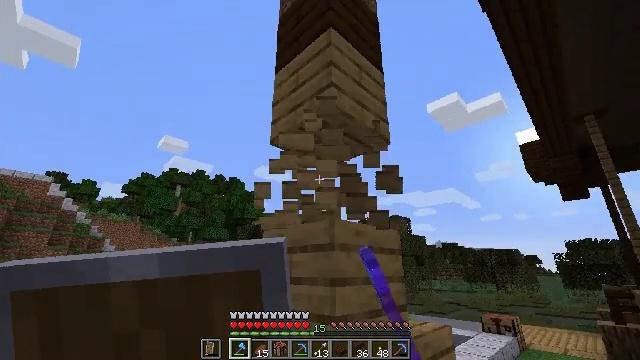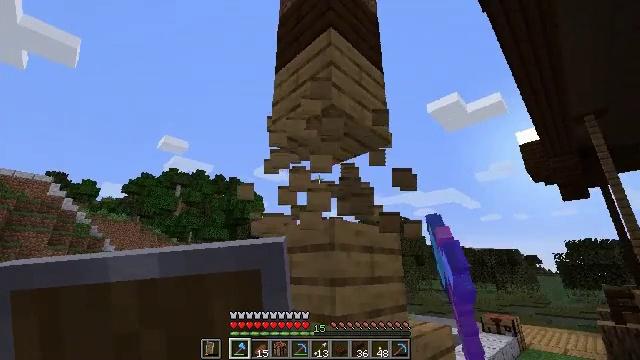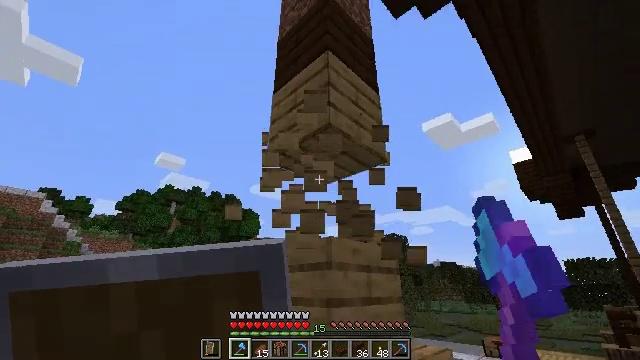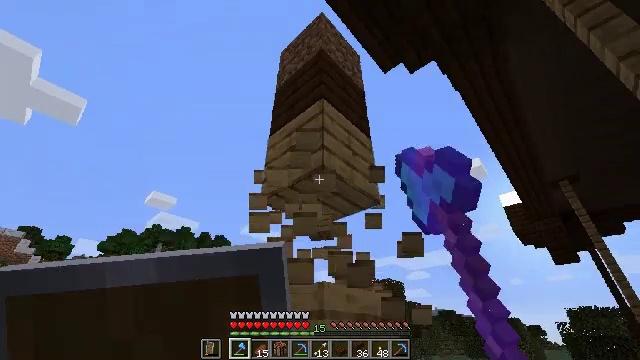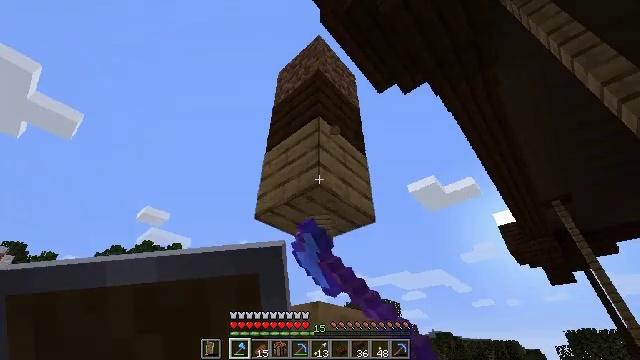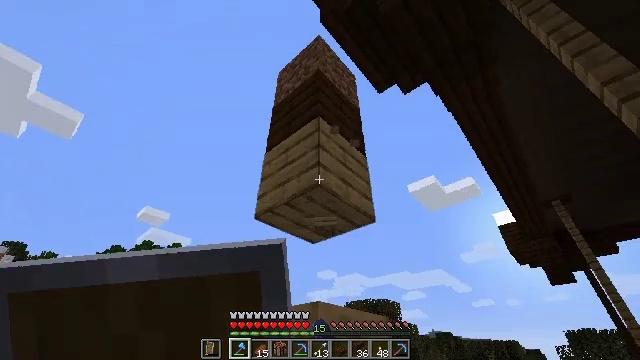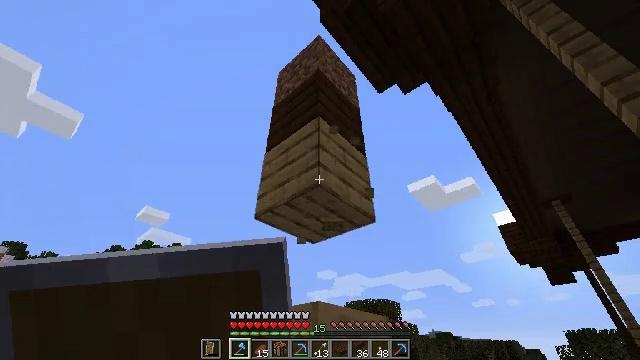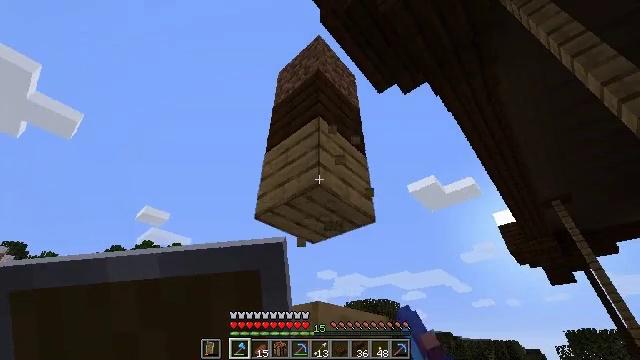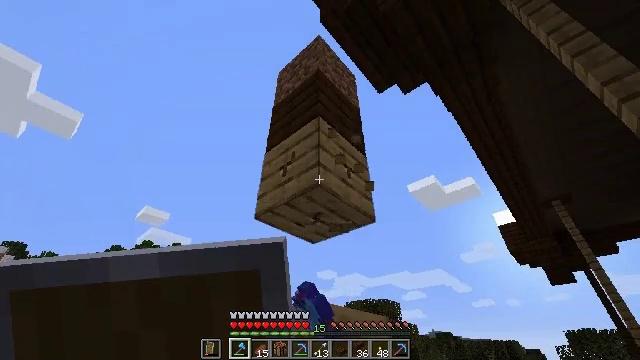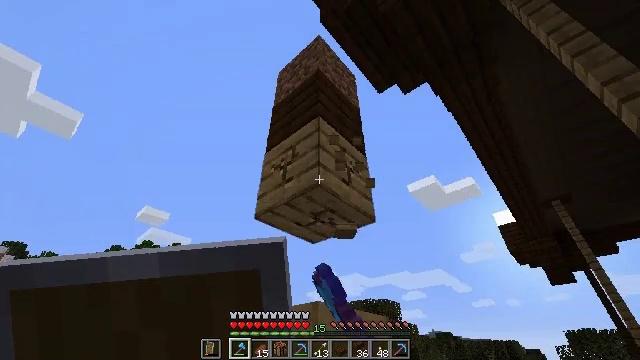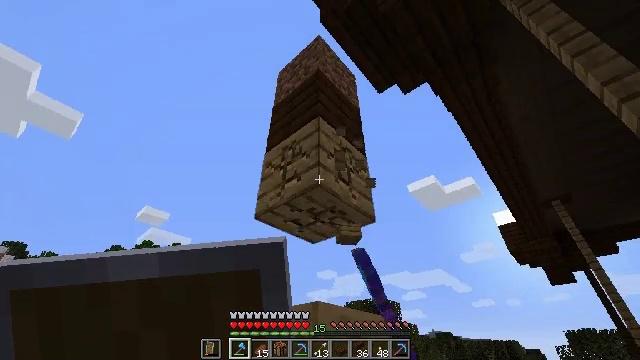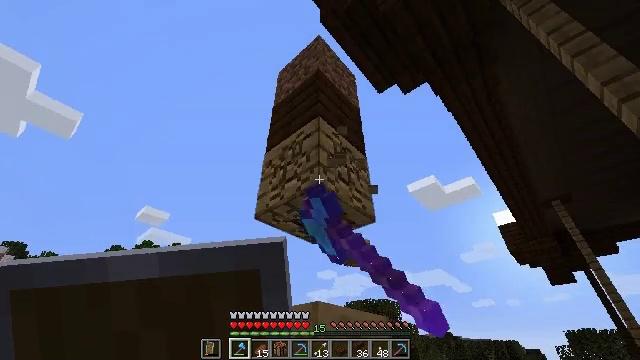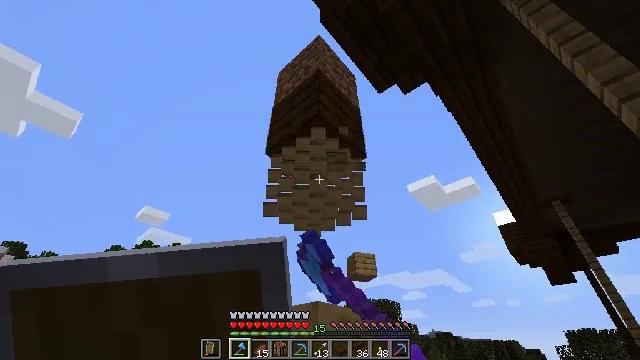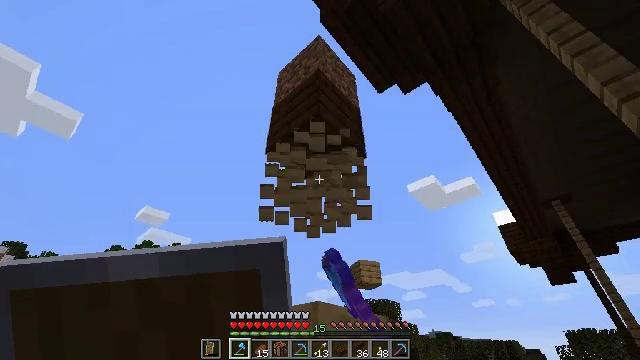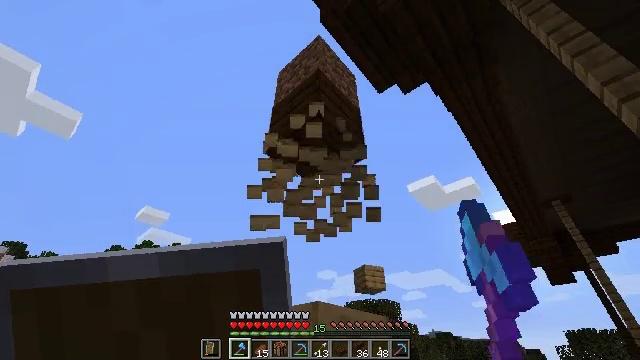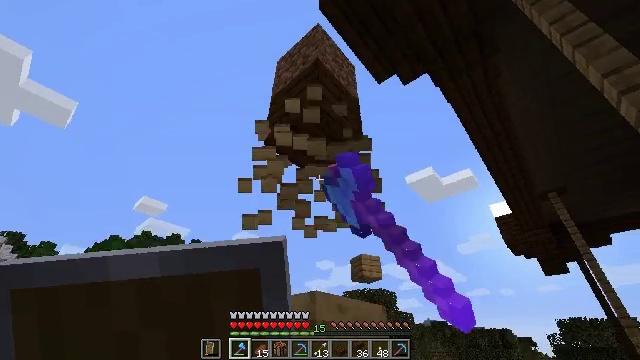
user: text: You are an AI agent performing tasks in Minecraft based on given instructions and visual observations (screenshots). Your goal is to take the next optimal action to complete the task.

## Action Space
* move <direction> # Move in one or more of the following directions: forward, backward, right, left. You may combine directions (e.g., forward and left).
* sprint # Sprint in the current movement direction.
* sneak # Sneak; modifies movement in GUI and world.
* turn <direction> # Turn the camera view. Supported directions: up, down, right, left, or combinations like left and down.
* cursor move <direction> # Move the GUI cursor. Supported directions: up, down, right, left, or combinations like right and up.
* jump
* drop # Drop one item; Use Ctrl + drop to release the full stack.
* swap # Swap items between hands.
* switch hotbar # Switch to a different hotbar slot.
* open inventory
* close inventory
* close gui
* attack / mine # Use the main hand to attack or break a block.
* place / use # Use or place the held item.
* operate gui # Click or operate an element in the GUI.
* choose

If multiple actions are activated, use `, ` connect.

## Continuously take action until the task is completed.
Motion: motion action
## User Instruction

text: Collect the oak planks from the structure.
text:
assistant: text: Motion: attack / mine
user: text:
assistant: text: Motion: turn up, attack / mine
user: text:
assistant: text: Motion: turn right and up, attack / mine
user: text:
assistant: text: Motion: turn right and up, attack / mine
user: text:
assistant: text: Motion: attack / mine
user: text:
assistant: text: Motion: attack / mine
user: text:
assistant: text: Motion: attack / mine
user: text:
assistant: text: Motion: attack / mine
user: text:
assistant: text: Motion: attack / mine
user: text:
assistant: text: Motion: attack / mine
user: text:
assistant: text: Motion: attack / mine
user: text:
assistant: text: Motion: attack / mine
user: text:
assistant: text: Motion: attack / mine
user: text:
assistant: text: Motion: attack / mine
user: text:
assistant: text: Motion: turn down, attack / mine
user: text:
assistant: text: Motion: turn right and down, attack / mine
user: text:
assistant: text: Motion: turn down, attack / mine
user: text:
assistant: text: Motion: attack / mine
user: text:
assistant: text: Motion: attack / mine
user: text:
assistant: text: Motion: attack / mine
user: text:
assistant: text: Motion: attack / mine
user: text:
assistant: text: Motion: attack / mine
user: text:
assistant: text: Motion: attack / mine
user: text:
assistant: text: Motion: attack / mine
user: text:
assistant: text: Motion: attack / mine
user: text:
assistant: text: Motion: attack / mine
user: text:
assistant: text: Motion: attack / mine
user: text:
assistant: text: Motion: turn down, attack / mine
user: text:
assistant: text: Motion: turn down, attack / mine
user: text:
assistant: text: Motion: turn left and down, attack / mine